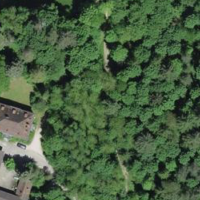
EUNIS habitat code: 44
Species observed at this site:
Galium aparine